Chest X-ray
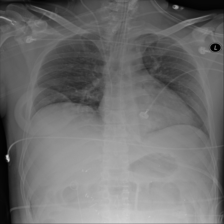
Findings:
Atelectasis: negative
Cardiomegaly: negative
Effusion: negative
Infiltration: negative
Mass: negative
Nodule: negative
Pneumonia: negative
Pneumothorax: negative
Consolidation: negative
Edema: negative
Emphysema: negative
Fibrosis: negative
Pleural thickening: negative
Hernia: negative